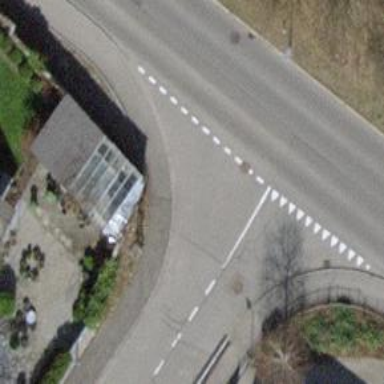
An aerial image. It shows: Road with "give way" sign.